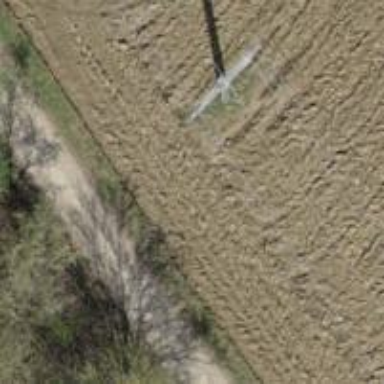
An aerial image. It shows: Concrete power pole.